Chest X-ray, PA view. Patient: 31 years old, sex M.
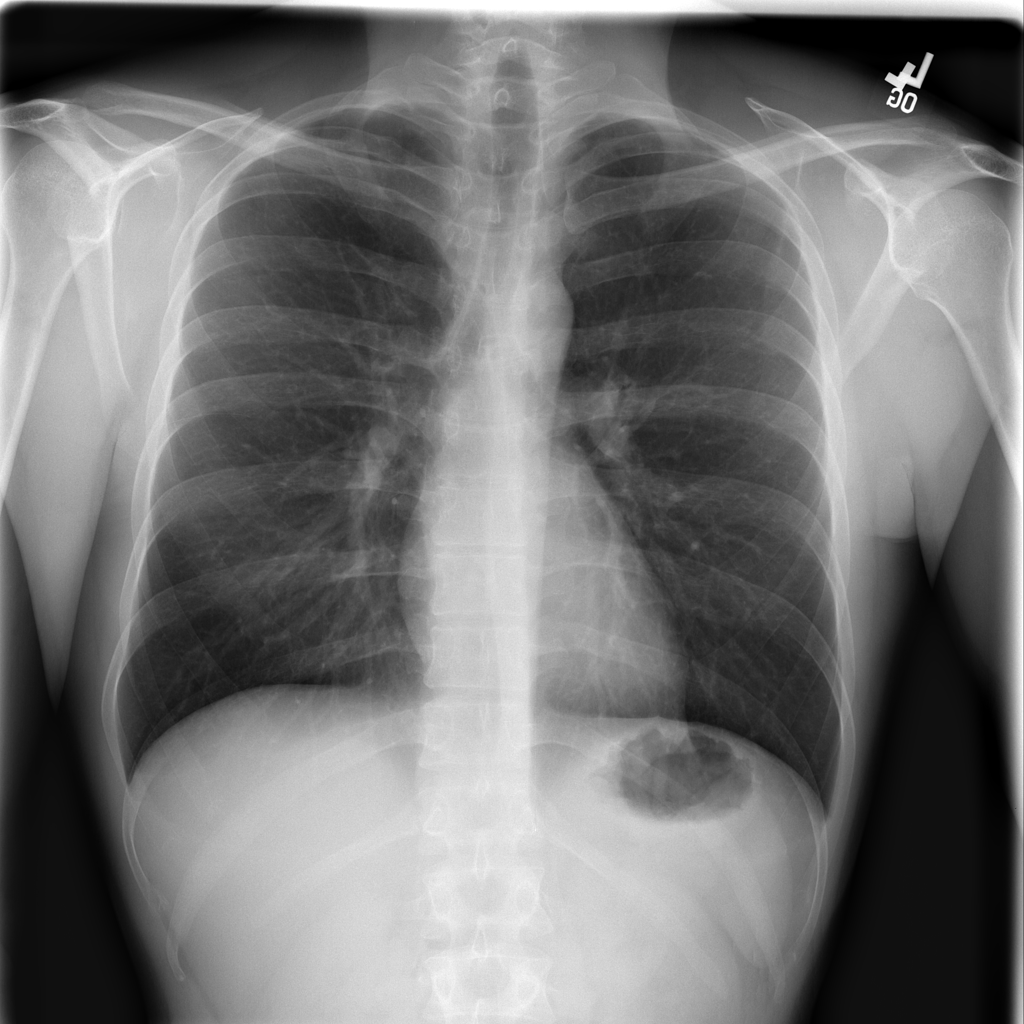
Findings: No Finding